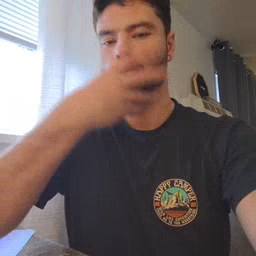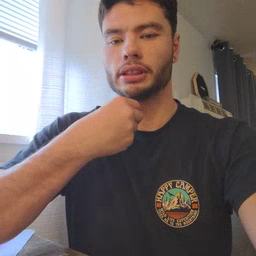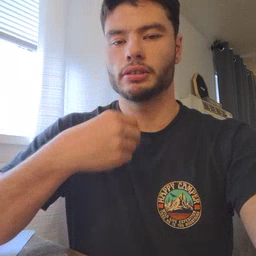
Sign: pretty